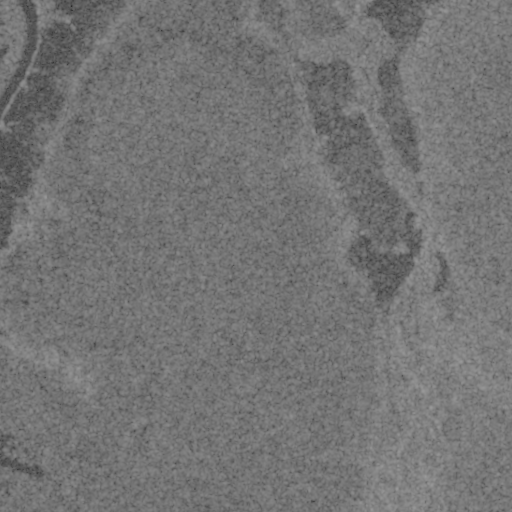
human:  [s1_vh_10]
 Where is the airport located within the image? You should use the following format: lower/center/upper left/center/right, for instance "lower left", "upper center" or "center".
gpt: The airport is located in the lower left of the image.
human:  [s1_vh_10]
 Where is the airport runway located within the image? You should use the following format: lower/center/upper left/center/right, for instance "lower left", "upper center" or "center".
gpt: The airport runway is located in the lower left of the image.
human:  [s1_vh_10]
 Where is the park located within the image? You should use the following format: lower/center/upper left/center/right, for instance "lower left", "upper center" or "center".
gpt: The park is located in the lower left of the image.
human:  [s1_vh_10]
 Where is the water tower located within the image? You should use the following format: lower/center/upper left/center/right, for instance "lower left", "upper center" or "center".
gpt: The water tower is located in the lower left of the image.
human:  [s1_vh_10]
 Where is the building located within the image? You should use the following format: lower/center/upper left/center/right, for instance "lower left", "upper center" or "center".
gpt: The building is located in the lower left of the image.
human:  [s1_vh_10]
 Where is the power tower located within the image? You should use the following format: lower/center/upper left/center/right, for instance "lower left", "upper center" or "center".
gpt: There is no power tower in the image.

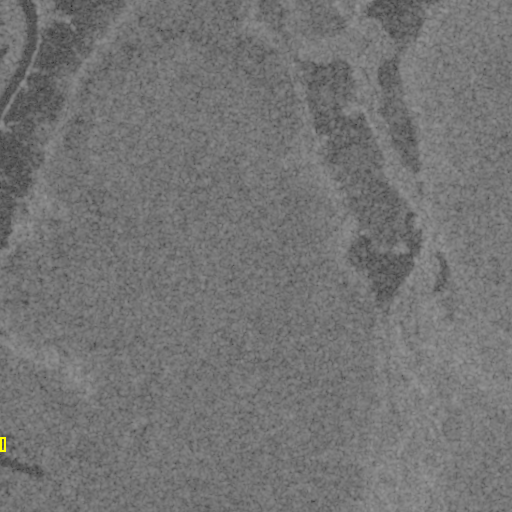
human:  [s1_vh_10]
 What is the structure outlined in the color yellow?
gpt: The structure outlined in yellow is a park.
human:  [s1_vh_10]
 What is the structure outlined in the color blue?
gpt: There is no blue outline.